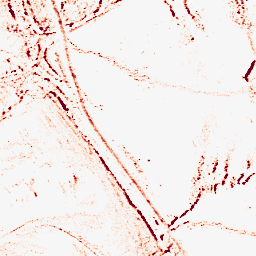
Category: morphological
Decomposition family: morphological_rect
Decomposition parameters: operation: opening
width: 5
height: 3
Upsampling method: cubic_mitchell
Upsampling parameters: scale: 2
Upsampling scale: 2